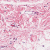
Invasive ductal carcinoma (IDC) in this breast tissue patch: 0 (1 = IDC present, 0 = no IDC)